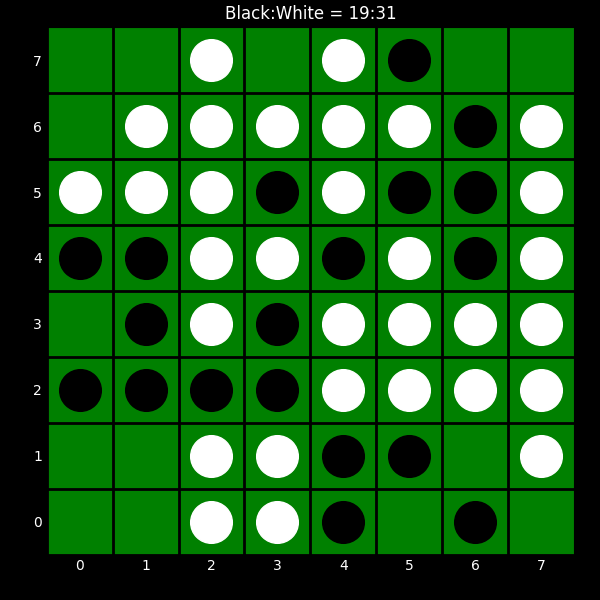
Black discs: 19
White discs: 31